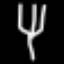
Label: fork